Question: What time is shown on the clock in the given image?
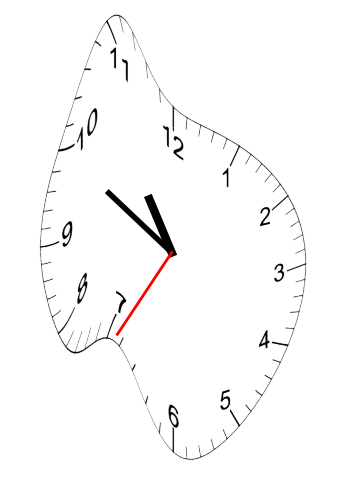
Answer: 10:49:35